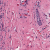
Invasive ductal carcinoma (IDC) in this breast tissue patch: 0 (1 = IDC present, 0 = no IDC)